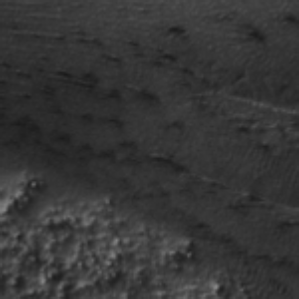
Label: frost